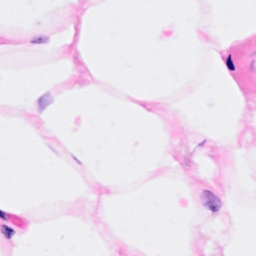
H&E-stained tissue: Breast